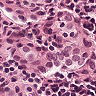
Metastatic tissue present: yes